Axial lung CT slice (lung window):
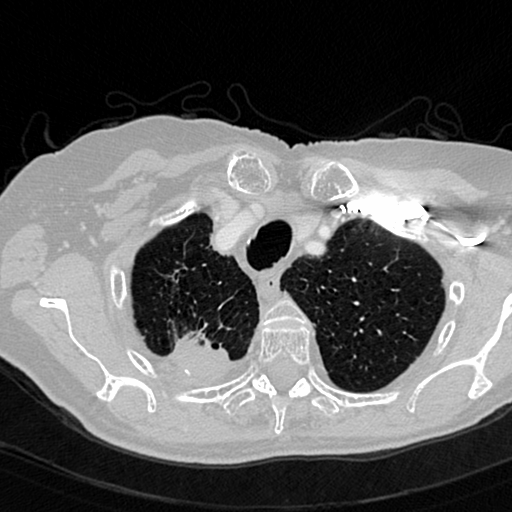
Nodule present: no